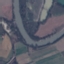
Land use / land cover class: River